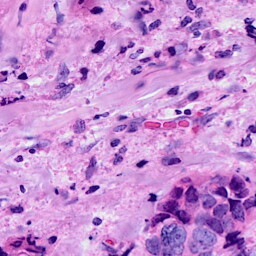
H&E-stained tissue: Breast